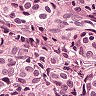
Metastatic tissue present: yes